Field crop: maize
Growth stage: 2
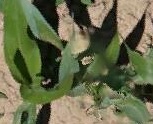
Species: maize